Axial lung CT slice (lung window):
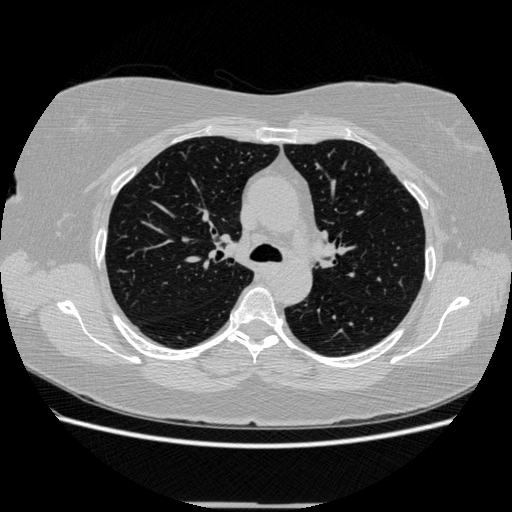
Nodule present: no